Question: I have ran into quite an interesting mapping scenario. I have two entities ('Task' and 'ProjectEmployeeFile') that has two identical foreign keys ('ProjectId' and 'EmployeeId').
I am trying to find an elegant way to map a 'Tasks' property to the 'ProjectEmployeeFile' entity.
I think that the solution for one foreign key relationship would be by using a ternary association but I have no idea how to project this into multiple foreign keys.
I am using fluent nhibernate but if solving this issue with classic hbm files is the way to go I have no problem with mapping those classes manually.
Any help would be greatly appreciated.
I have drawn a basic diagram to try to illustrate the scenario:

I have mixed property names with database column names freely here but I think the general idea is clear.
In order to clarify the domain model, here is the current entities and mappings, stripped to the minimum:
'''
public class Task
{
public virtual int Id { get; private set; }
public virtual Project Project { get; set; }
public virtual Employee Employee { get; set; }
}
public class ProjectEmployeeFile
{
public virtual int Id { get; private set; }
public virtual Project Project { get; set; }
public virtual Employee Employee { get; set; }
}
public class Project
{
public virtual int Id { get; private set; }
public virtual IList<Task> Tasks { get; set; }
}
public class Employee
{
public virtual int Id { get; private set; }
public virtual IList<Task> Tasks { get; set; }
}
public class TaskMap : ClassMap<Task>
{
public TaskMap()
{
Table("Tasks");
Id(x => x.Id);
References(x => x.Project).Column("ProjectId");
References(x => x.Employee).Column("EmployeeId");
}
}
public class ProjectEmployeeFileMap : ClassMap<ProjectEmployeeFile>
{
public ProjectEmployeeFileMap()
{
Table("ProjectEmployeeFiles");
Id(x => x.Id);
References(x => x.Project).Column("ProjectId");
References(x => x.Employee).Column("EmployeeId");
}
}
'''
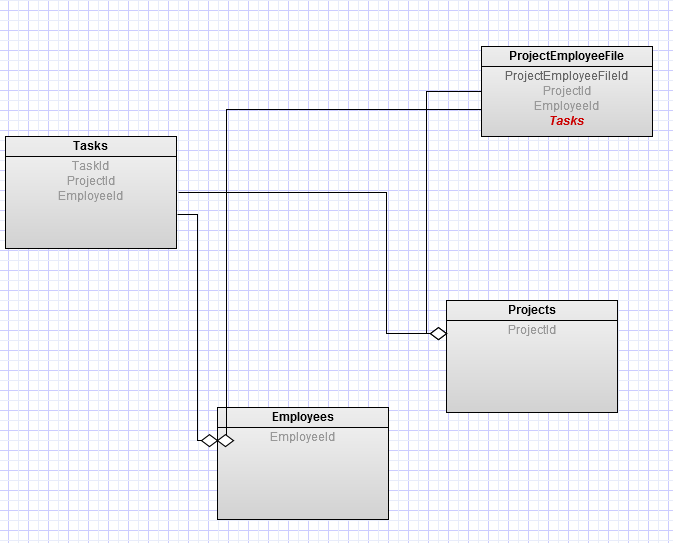
Answer: This mapping work (I haven't tested it):
'''
<class name="ProjectEmployeeFile">
...
<bag name="Tasks" inverse="true">
<key column="ProjectId" property-ref="Project"/>
<key column="EmployeeId" property-ref="Employee"/>
<one-to-many class="Task"/>
</bag>
</class>
'''
I don't know if it's possible to do it with fluent, but you can mix them anyway.